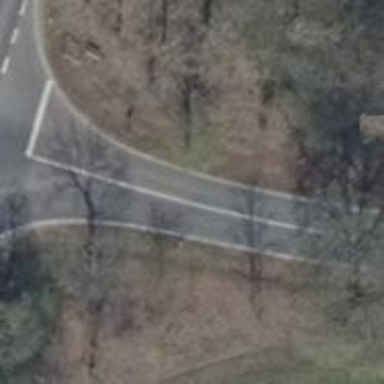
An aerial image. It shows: Secondary road with asphalt surface.